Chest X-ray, PA view. Patient: 35 years old, sex F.
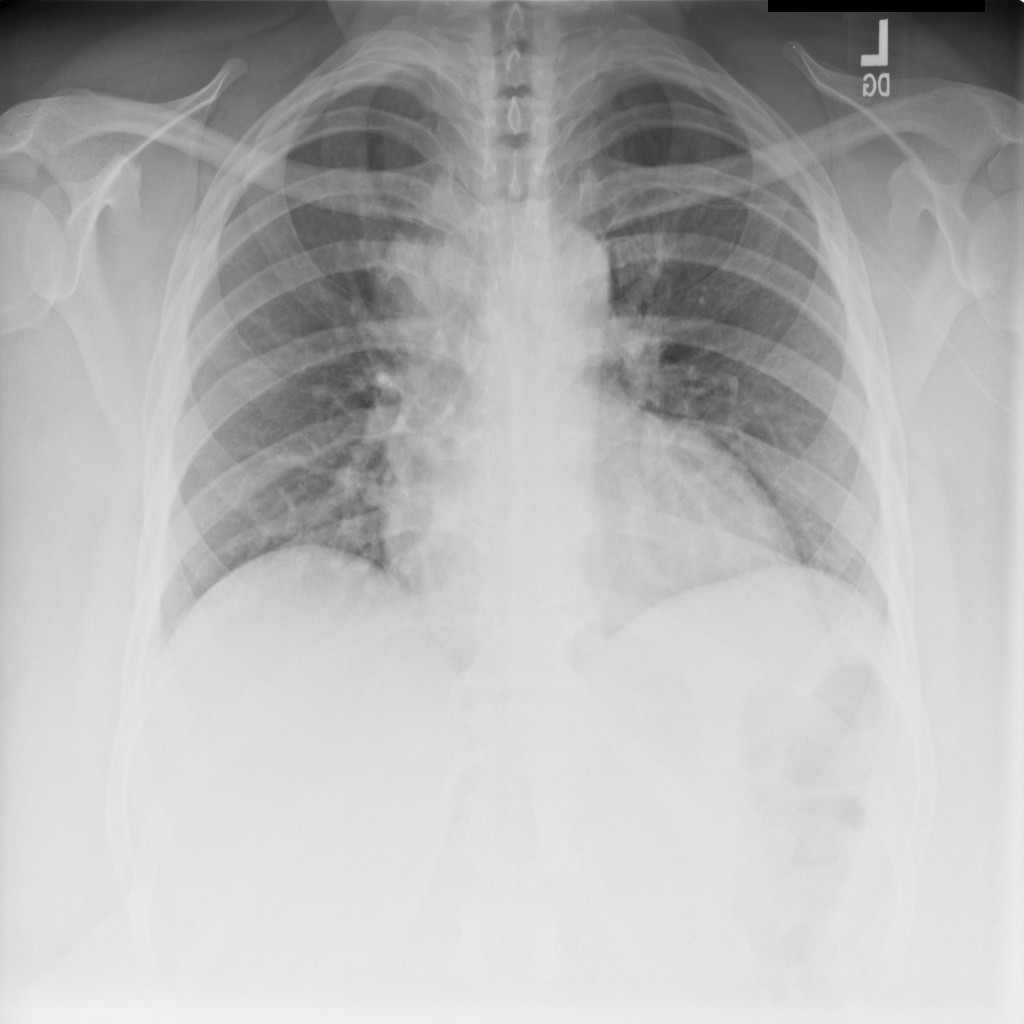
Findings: No Finding